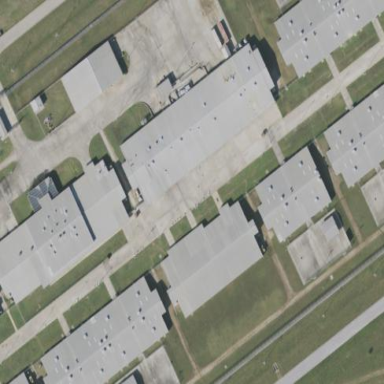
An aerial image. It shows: Prison.